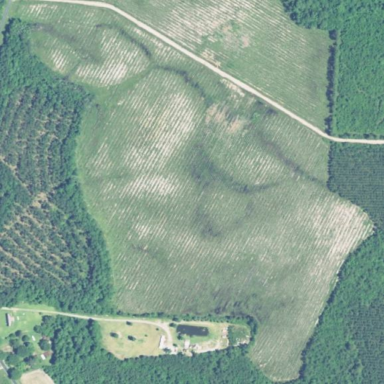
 likely man-made clearing in the landscape."